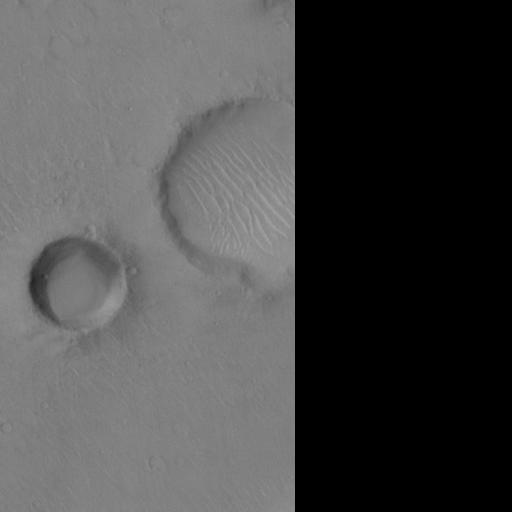
Objects detected: cone, cone